Question: Commonly, I create default GridPanel like new GridPanel(xxx, 480, 200, 1, 5) and I can control which column should be hidden through the first parameter in the constructor of gridpanel.
For example, I create a gridpanel like below and I want to hide the column called .
'''
public static xxx[] grdFundOutputs = {
new xxx("ID", "id", Integer.class, 50),
new xxx("Name", "name", String.class, 100),
new xxx("Description", "description", String.class, 150,true),//true represent hidden
new xxx("Amount", "amount", Float.class, 70),
};
public static GridPanel createGrid(){
return new GridPanel(grdFundOutputs, 480, 200, 1, 5);
}
'''
:I used xxx to indicate the classname, because I cannot expose it to the public due to the extension for the gwt-ext by my company.
My requirement is that I didn't hope user can manually make the hidden column re-shown by clicking the checkbox like following action in image.

How can I implement this requirement, because of gwt-ext , I think it's hard for me to change the manner of ext-js.I hope to add a function to the class GridPanel so that developer can invoke it to let the checkbox hidden.
Thanks.
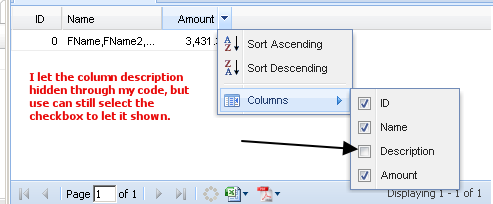
Answer: I can add this method to my own code and invoke it before gridpanel's construction
'''
private native void unableHiddenReShown()/*-{
$wnd.Ext.override($wnd.Ext.grid.GridView, {
beforeColMenuShow : function(){
var cm = this.cm, colCount = cm.getColumnCount();
this.colMenu.removeAll();
for(var i = 0; i < colCount; i++){
if(cm.config[i].fixed !== true && cm.config[i].hideable !== false && !cm.isHidden(i) //!cm.isHidden(i) was added to solve this problem){
this.colMenu.add(new $wnd.Ext.menu.CheckItem({
id: "col-"+cm.getColumnId(i),
text: cm.getColumnHeader(i),
checked: !cm.isHidden(i),
hideOnClick:false,
disabled: cm.config[i].hideable === false
}));
}
}
}
});
}-*/;
'''